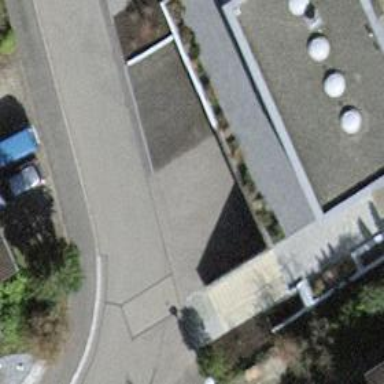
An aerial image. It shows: Building with tiled roof.